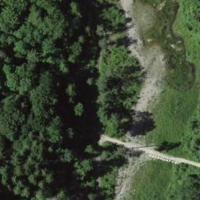
EUNIS habitat code: 41
Species observed at this site:
Tussilago farfara